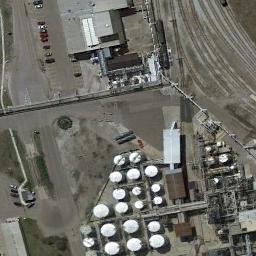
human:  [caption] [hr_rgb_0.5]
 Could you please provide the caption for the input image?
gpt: There are about ten storage tanks here .

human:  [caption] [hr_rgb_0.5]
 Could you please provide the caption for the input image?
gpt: There are many storage tanks on the bare land .

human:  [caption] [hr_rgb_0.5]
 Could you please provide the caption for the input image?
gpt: There are many neatly arranged storage tanks and many cars in the factory .

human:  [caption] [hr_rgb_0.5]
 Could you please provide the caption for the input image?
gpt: There are several buildings beside the storage tanks .

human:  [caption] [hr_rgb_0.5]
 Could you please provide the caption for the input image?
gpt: There are some white storage tanks and buildings .